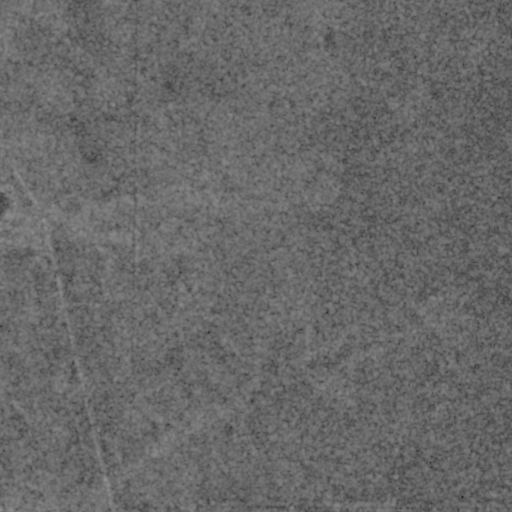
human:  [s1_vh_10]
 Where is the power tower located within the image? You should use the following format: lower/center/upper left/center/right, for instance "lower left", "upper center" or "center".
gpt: The power tower is located in the lower of the image.
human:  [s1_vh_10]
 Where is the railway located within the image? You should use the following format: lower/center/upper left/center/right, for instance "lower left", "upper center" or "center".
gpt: The railway is located in the left of the image.
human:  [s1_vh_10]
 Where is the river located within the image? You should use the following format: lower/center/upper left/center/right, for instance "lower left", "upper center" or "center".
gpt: The river is located in the lower of the image.
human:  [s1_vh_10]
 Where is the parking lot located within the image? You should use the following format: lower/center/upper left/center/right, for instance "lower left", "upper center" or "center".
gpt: There is no parking lot in the image.

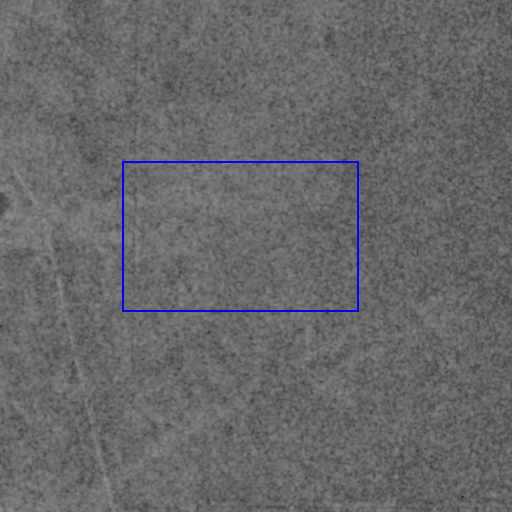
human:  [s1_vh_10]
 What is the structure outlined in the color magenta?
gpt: There is no magenta outline.
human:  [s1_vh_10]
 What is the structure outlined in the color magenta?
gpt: There is no structure outlined in magenta.